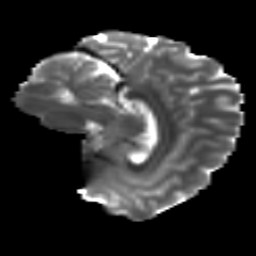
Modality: T2w
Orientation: sagittal
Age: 14
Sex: male
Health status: ill
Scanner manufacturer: ge
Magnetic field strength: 3 T
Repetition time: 6.752 s
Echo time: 0.079 s